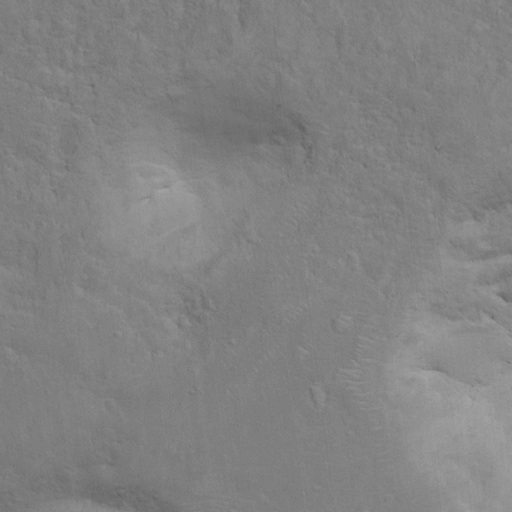
Objects detected: cone, cone